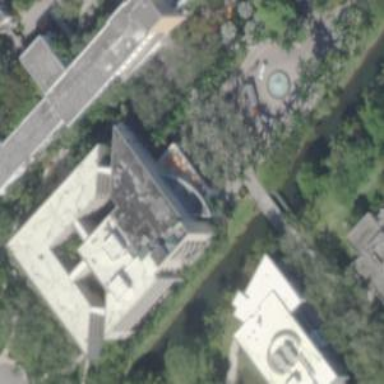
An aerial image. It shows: University building.